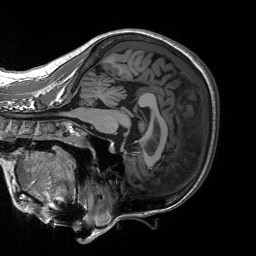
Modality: T1w
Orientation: sagittal
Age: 50
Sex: male
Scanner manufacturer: siemens
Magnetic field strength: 3 T
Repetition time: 2.53 s
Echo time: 0.00219 s